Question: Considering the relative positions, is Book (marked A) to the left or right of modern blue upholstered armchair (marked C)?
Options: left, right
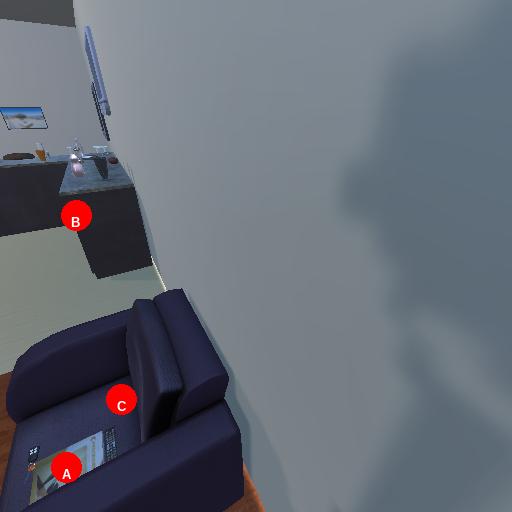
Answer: left